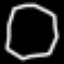
Label: octagon